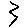
Label: zigzag